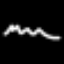
Label: squiggle